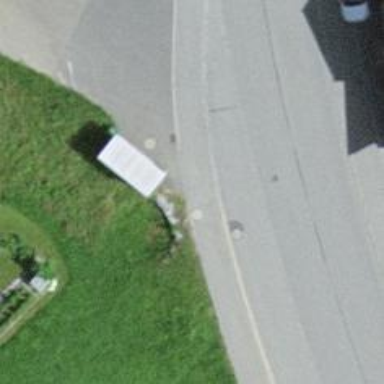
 serving as platform for public transportation."